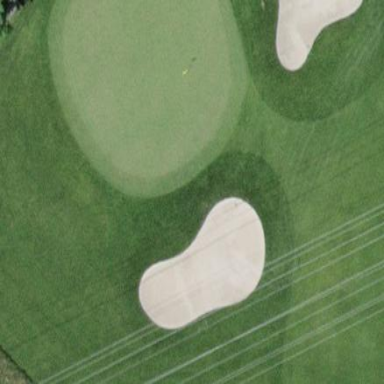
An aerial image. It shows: Bunker on golf course.